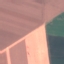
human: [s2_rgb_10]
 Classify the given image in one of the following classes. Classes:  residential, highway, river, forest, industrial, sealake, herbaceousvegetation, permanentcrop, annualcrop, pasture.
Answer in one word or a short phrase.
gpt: AnnualCrop